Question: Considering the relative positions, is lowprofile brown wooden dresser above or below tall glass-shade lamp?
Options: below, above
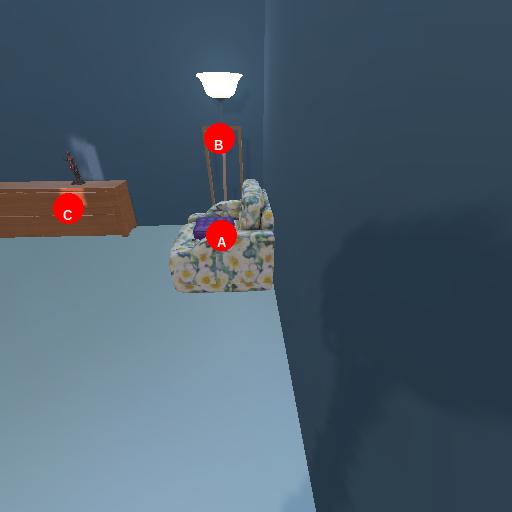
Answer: below